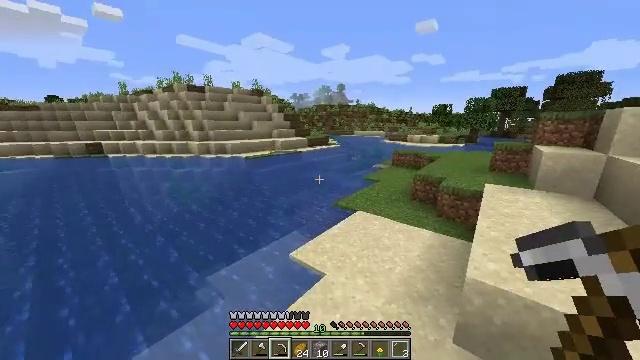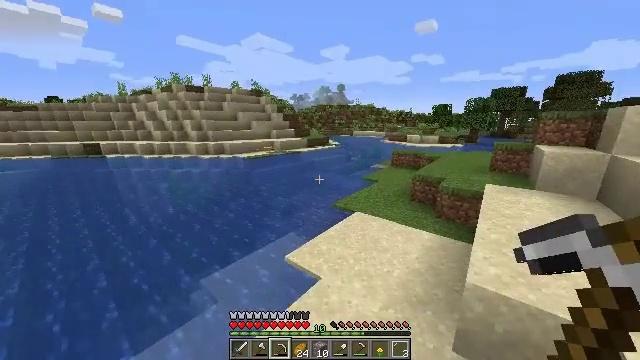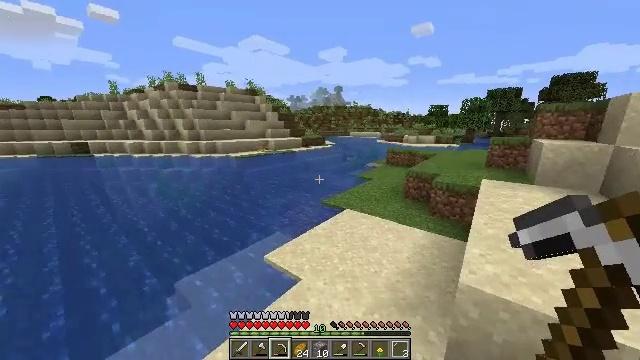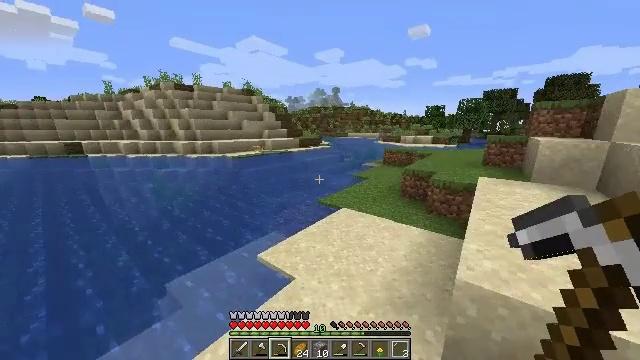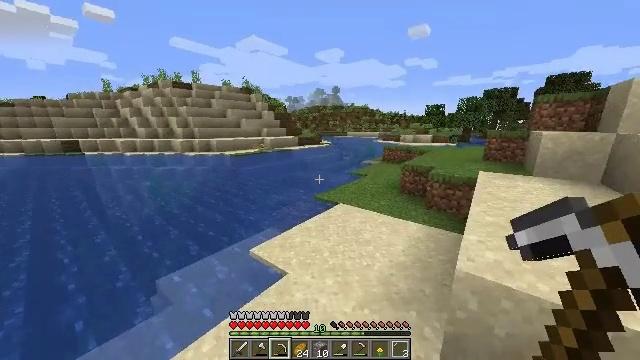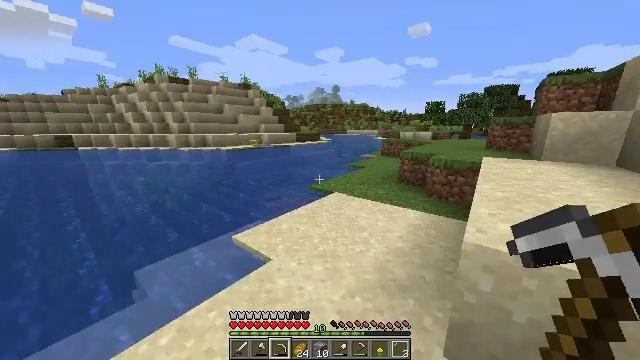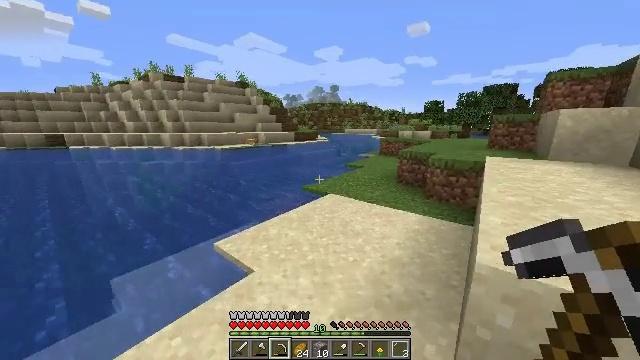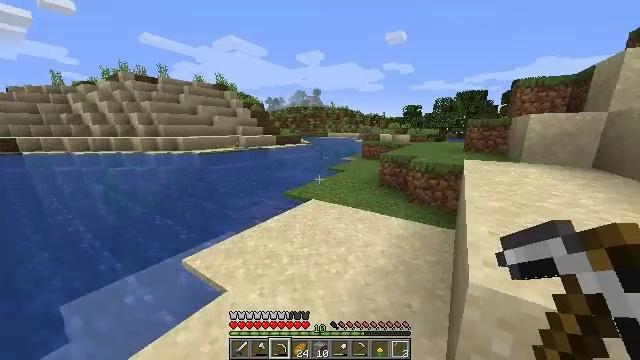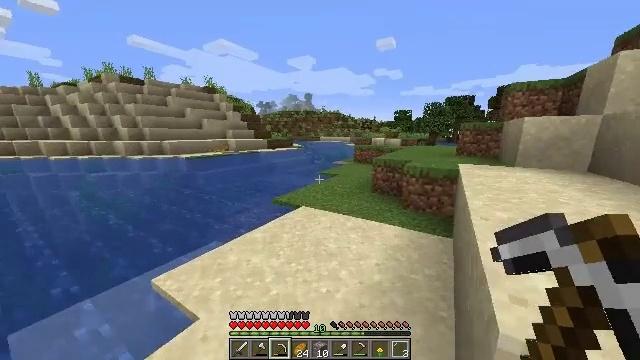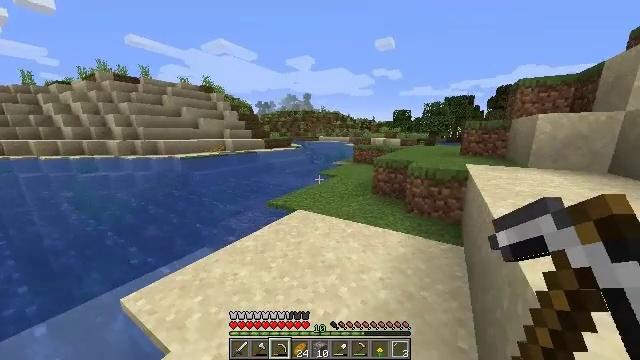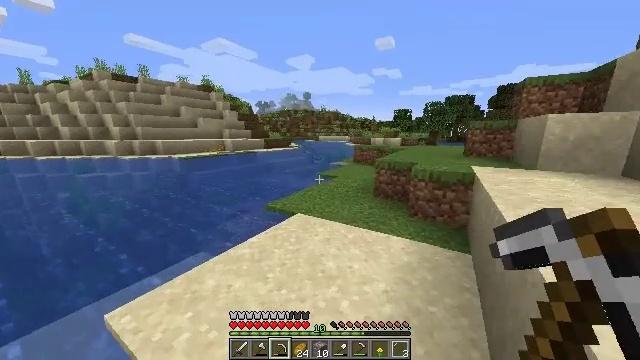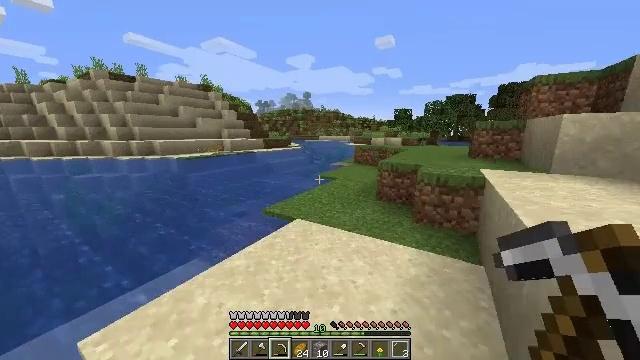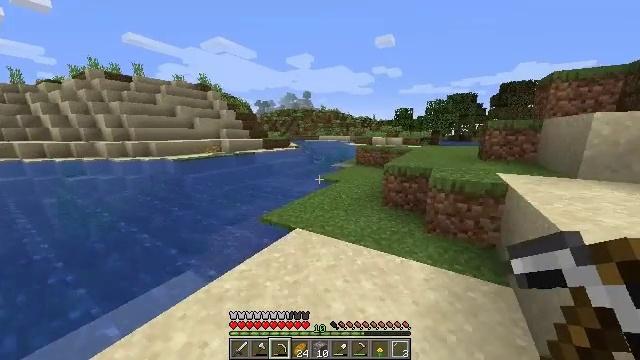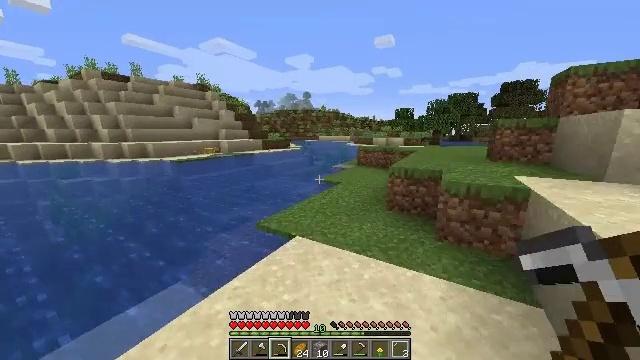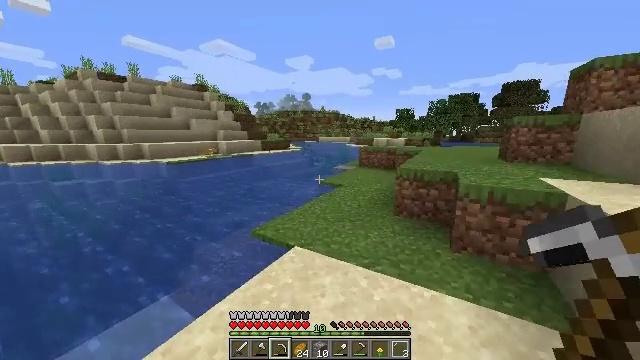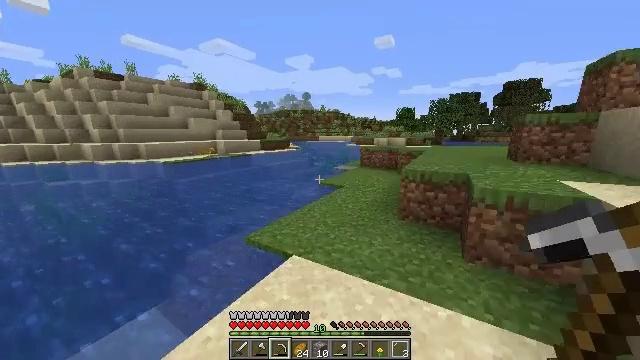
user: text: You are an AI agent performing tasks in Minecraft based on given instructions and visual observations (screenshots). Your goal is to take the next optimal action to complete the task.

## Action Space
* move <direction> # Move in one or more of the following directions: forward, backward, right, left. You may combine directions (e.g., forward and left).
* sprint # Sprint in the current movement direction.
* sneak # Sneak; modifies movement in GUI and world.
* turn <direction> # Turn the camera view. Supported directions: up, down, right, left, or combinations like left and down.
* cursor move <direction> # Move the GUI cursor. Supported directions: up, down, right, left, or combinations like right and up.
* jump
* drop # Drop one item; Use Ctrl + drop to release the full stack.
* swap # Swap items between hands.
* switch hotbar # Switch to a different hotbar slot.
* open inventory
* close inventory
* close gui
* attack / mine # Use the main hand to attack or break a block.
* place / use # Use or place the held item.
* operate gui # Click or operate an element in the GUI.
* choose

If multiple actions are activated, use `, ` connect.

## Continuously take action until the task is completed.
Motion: motion action
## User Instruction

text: Gather oak leaves by attacking.
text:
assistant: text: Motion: move forward and move right
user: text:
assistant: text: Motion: move forward and move right
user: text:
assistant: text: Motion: move forward and move right
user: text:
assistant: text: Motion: move forward
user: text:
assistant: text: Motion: move forward
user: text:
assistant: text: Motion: move forward
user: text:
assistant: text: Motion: move forward, turn right
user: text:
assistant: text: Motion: move forward, sprint, turn right
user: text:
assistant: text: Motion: move forward, sprint
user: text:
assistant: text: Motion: move forward, sprint
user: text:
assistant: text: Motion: move forward, sprint
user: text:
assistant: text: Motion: move forward
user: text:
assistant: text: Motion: move forward
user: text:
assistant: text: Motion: move forward
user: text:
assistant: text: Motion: move forward
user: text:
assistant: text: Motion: move forward
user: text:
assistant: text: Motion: move forward
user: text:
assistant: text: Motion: move forward
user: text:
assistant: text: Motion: move forward
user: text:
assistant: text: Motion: move forward
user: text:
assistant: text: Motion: move forward
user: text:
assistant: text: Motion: move forward
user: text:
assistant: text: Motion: move forward, turn right
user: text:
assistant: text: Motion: move forward and move right
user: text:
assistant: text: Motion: move forward and move right
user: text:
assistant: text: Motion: move forward and move right
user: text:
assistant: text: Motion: move forward and move right
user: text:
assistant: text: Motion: move forward
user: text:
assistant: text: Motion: move forward
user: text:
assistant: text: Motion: move forward